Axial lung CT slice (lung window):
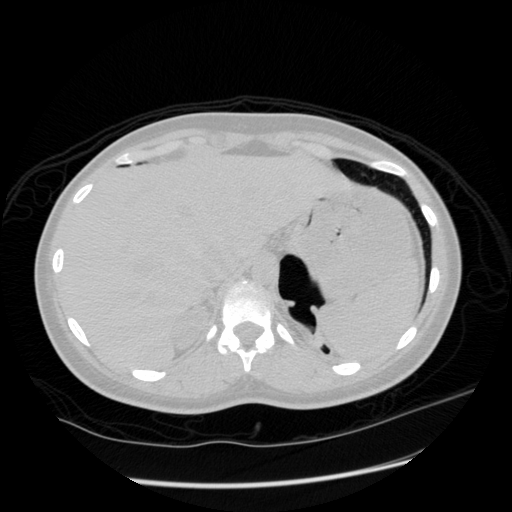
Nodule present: no